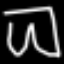
Label: pants